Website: walmart
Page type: customer-info-address
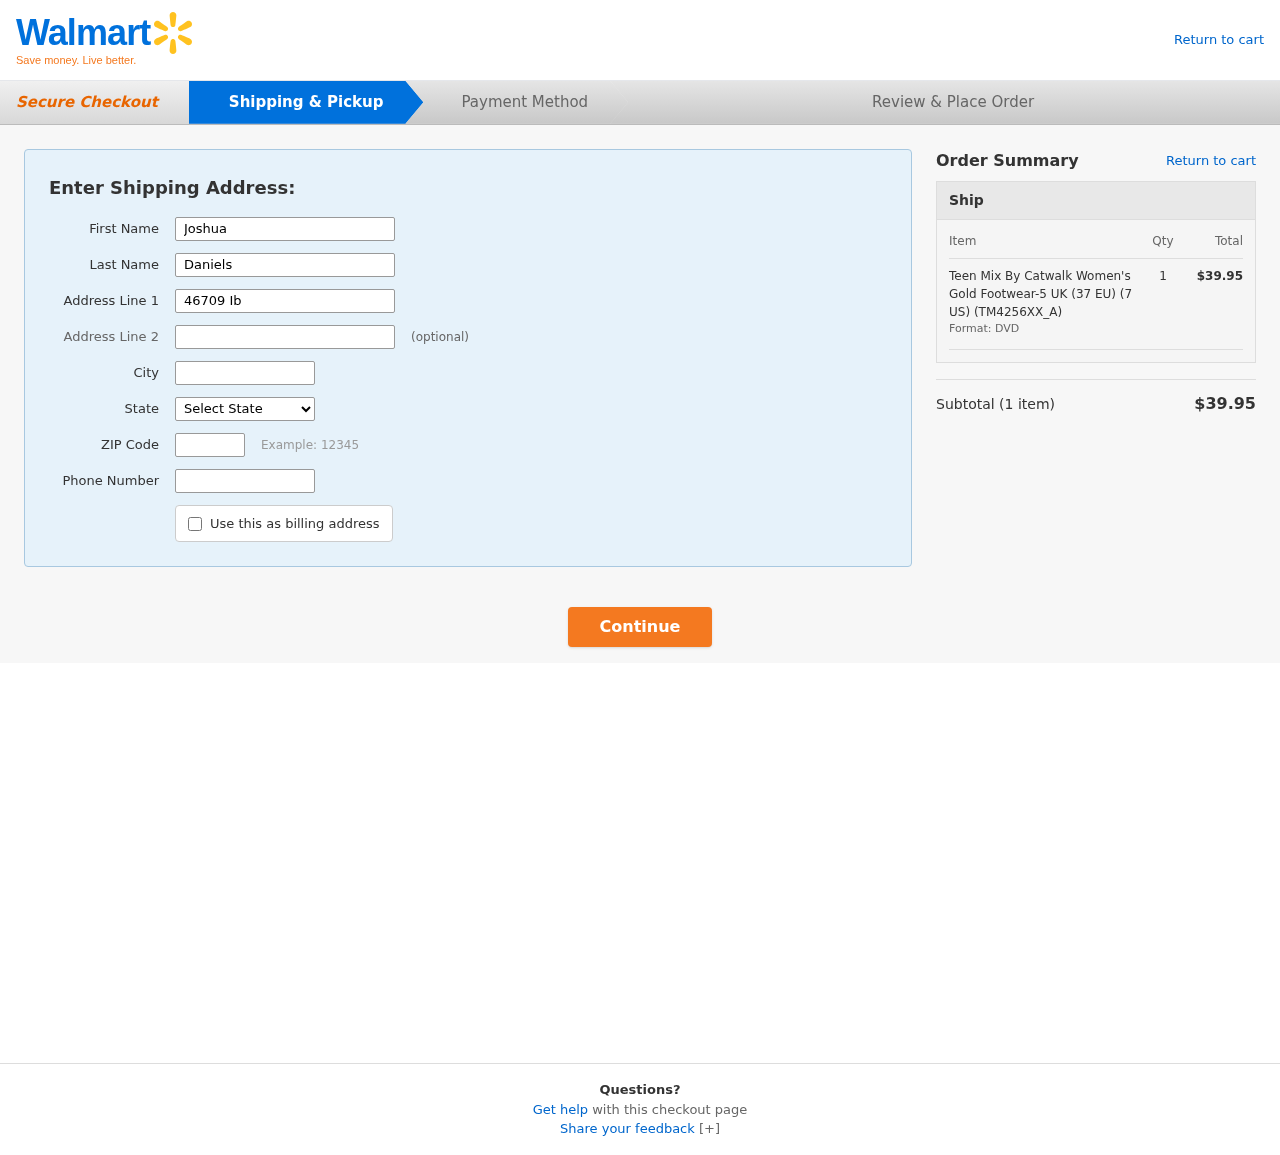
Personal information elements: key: PII_CITY
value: Jonesville
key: PII_FIRSTNAME
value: Joshua
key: PII_LASTNAME
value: Daniels
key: PII_PHONE
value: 8219491228
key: PII_POSTCODE
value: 20340
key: PII_STATE
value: South Dakota
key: PII_STREET
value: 46709 Ibarra Parkways Suite 061
Product elements: key: PRODUCT1_NAME
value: Teen Mix By Catwalk Women's Gold Footwear-5 UK (37 EU) (7 US) (TM4256XX_A)
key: PRODUCT1_QUANTITY
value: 1
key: PRODUCT1_LINE_TOTAL
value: $39.95
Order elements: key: ORDER_NUM_ITEMS
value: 1
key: ORDER_SUBTOTAL
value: $39.95